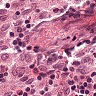
Metastatic tissue present: no